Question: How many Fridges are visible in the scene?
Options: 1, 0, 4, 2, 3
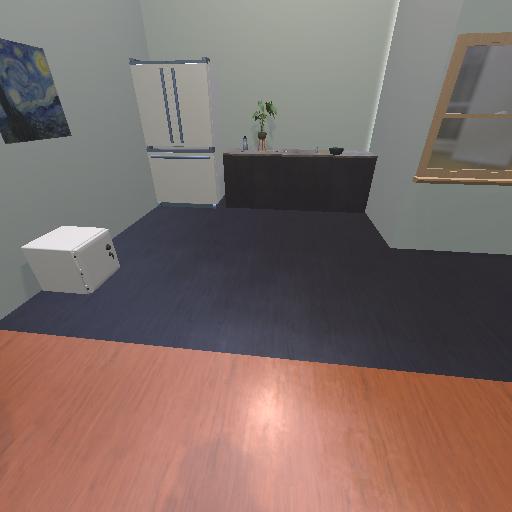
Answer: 1